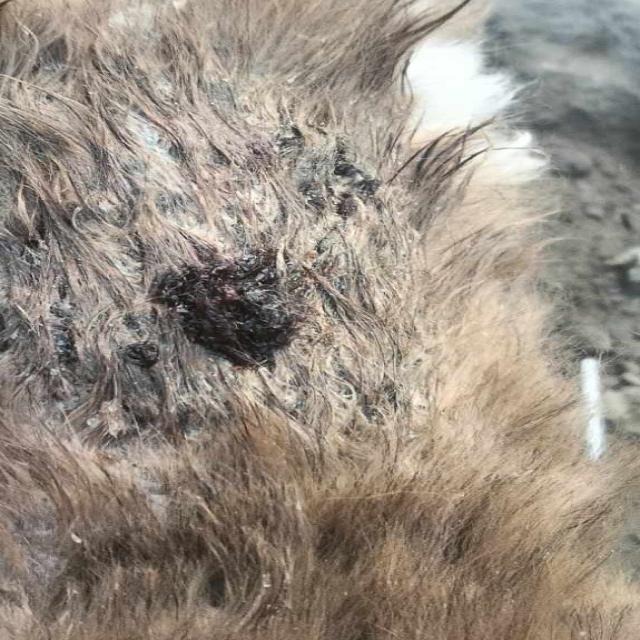
Canine demodicosis (Demodex mange) — caused by Demodex canis mites. Presents with alopecia, follicular papules, pustules, and comedones. Often localized on face and forelimbs.